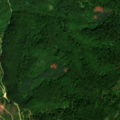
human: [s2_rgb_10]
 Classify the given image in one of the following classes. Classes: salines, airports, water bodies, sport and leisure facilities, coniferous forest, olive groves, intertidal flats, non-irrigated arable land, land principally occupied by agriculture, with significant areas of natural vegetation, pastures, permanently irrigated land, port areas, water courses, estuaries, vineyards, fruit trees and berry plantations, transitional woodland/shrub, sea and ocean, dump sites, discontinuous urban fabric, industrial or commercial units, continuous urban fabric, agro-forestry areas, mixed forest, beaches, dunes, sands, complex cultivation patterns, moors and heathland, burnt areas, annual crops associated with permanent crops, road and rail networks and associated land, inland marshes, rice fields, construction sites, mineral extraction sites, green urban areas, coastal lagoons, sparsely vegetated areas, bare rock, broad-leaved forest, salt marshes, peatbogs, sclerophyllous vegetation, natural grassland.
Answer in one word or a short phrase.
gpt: broad-leaved forest, transitional woodland/shrub